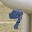
Label: 9